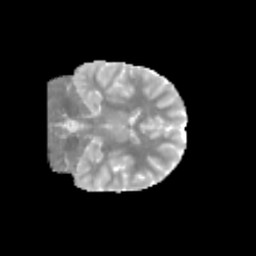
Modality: MD
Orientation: coronal
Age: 11
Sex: male
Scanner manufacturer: siemens
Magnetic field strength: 3 T
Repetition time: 3.8 s
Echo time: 0.07 s